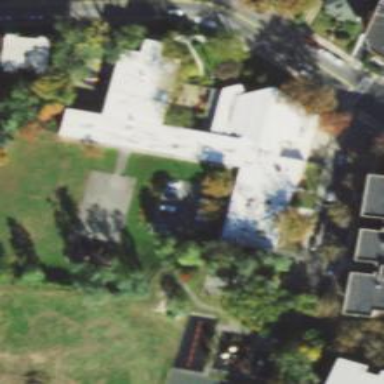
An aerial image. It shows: School.